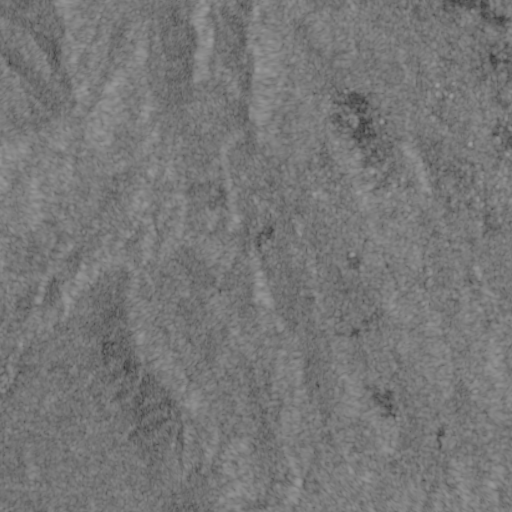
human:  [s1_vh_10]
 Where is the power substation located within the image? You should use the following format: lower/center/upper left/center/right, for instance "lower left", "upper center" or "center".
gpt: The power substation is located in the center right of the image.
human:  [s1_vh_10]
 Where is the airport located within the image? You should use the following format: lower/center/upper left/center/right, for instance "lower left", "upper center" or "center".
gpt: There is no airport in the image.

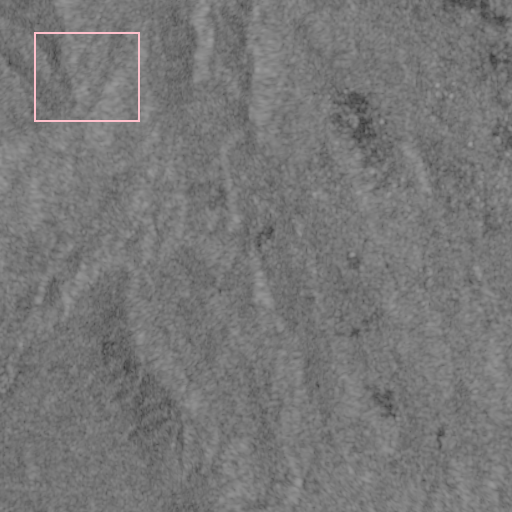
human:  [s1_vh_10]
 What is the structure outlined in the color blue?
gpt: There is no blue outline.
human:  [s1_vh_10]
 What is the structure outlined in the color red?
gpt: There is no structure outlined in red.